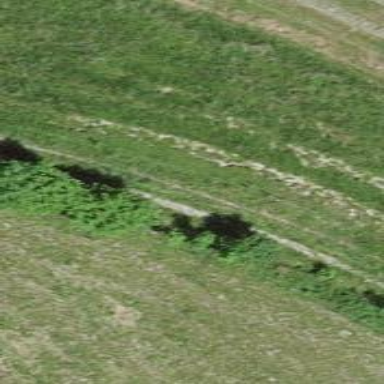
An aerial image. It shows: Track with grade 3 surface.